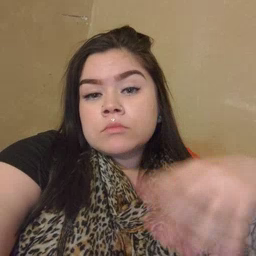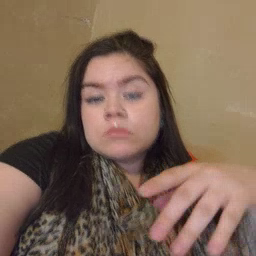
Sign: morning